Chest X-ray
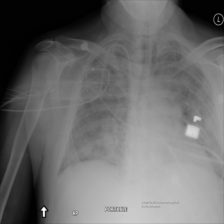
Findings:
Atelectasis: negative
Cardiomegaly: negative
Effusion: negative
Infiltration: negative
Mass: negative
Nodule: negative
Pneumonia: negative
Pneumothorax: negative
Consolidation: negative
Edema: negative
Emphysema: negative
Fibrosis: negative
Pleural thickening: negative
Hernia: negative